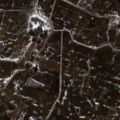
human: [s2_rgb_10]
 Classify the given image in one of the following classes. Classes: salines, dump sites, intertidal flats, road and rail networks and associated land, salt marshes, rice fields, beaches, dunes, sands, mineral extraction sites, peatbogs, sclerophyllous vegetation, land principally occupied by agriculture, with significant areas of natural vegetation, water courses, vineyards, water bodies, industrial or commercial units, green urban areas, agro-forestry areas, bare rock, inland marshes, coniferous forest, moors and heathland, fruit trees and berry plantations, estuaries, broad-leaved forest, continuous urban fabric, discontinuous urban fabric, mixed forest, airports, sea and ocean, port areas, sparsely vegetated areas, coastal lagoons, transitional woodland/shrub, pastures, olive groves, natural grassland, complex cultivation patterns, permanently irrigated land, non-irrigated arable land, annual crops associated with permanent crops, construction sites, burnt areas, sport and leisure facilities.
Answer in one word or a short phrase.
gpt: non-irrigated arable land, pastures, complex cultivation patterns